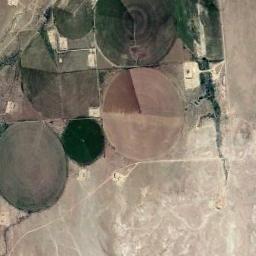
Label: circular_farmland